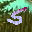
Label: 5